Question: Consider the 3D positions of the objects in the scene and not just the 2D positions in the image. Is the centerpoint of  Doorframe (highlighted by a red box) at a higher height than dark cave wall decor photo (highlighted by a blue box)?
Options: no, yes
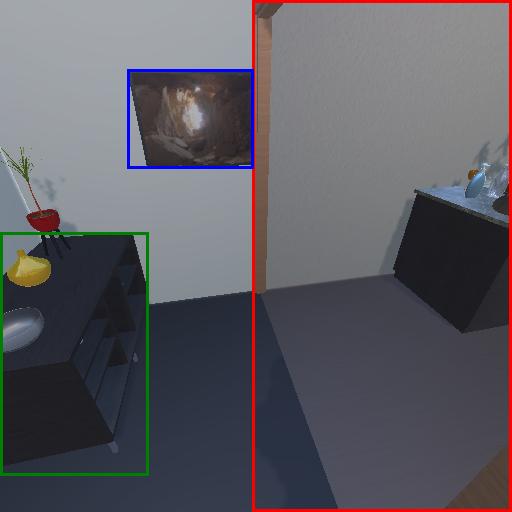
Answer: no